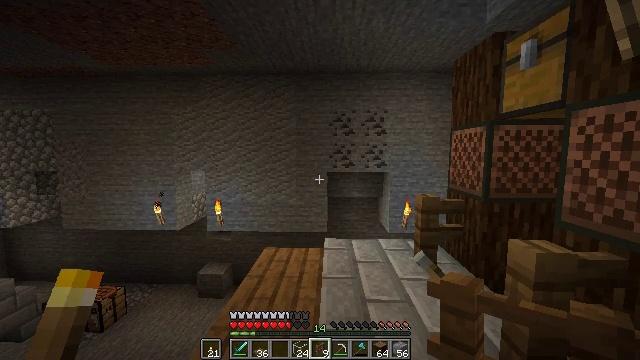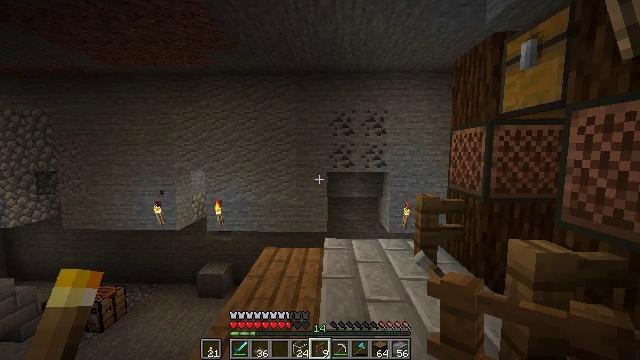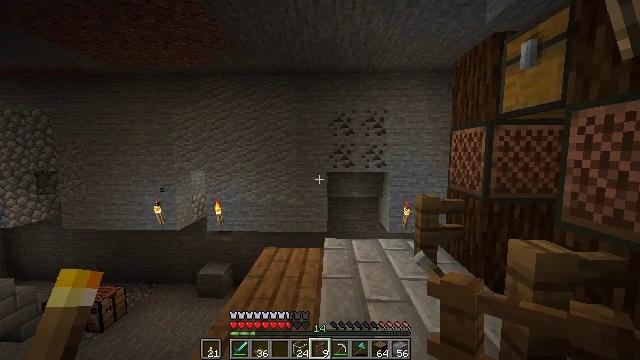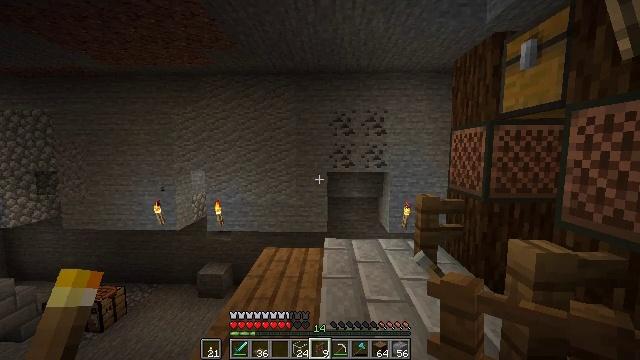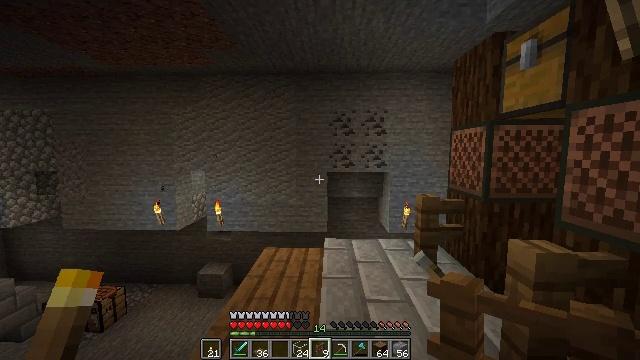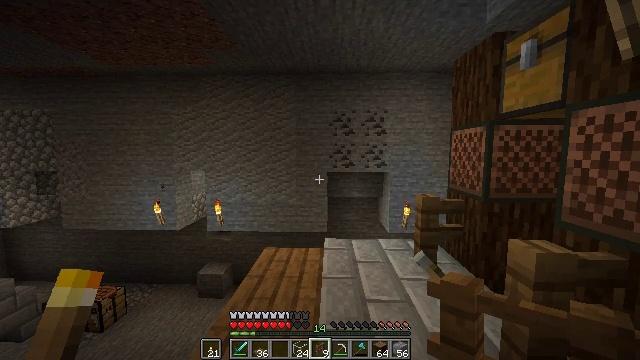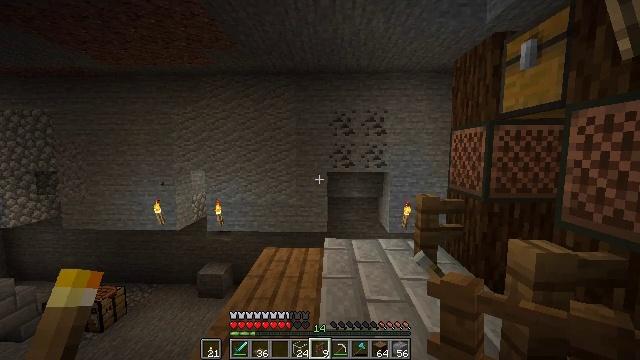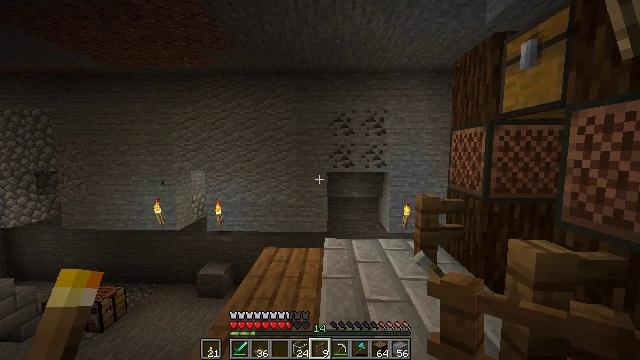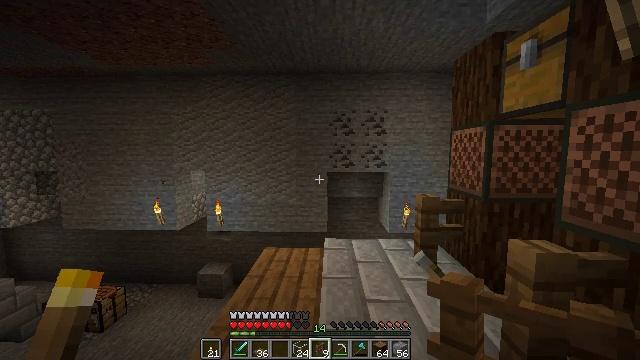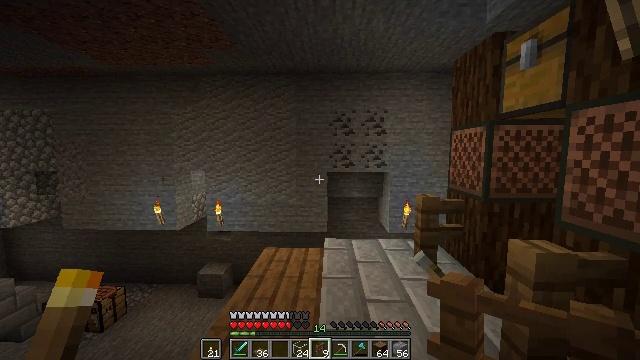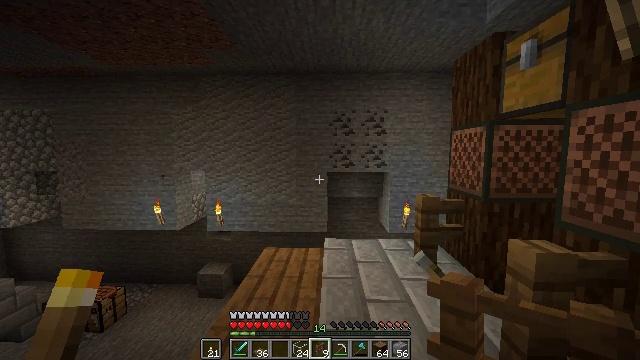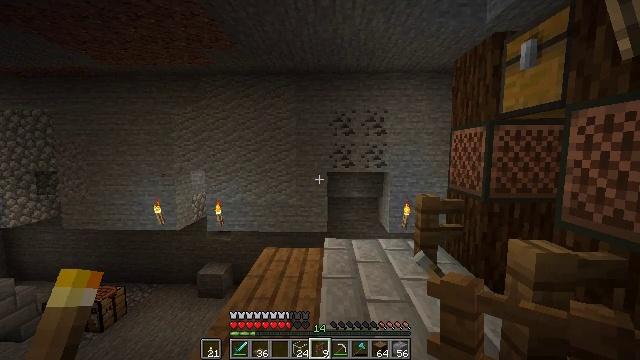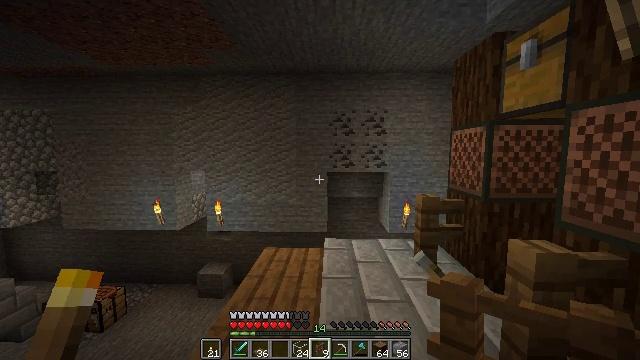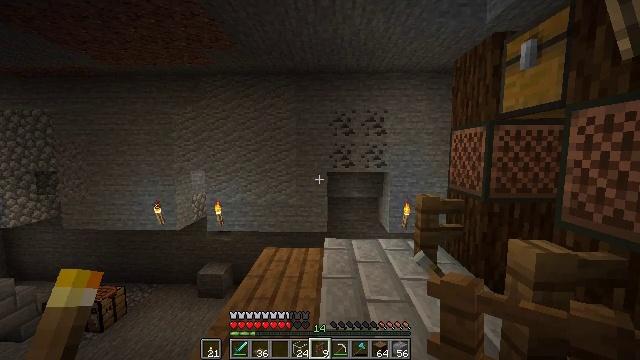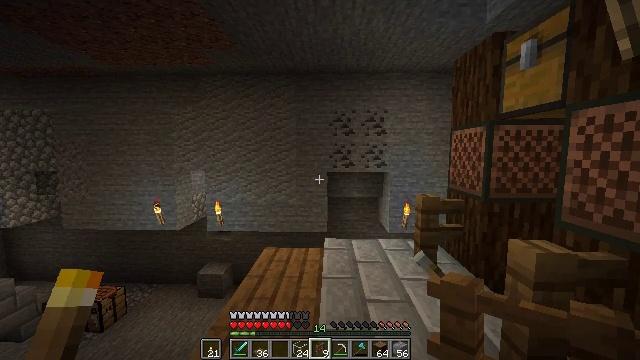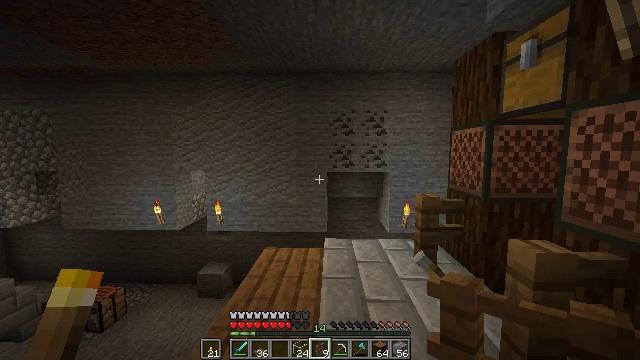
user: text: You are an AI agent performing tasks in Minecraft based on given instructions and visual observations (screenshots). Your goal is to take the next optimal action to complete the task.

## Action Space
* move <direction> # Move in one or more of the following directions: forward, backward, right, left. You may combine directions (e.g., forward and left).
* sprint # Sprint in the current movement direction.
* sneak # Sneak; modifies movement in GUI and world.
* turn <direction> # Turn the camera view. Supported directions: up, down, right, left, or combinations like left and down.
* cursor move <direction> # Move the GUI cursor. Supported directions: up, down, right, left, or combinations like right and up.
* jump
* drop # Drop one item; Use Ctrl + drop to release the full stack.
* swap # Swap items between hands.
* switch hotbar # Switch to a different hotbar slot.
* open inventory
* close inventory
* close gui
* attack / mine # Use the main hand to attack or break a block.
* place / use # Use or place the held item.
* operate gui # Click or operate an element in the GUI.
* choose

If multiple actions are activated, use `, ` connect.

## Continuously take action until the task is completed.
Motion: motion action
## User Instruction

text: Craft spruce stairs from spruce planks.
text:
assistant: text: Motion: no_op
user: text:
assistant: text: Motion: no_op
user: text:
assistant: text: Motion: no_op
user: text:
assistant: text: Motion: no_op
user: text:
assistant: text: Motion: no_op
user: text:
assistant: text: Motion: no_op
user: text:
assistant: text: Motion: no_op
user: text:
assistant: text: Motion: no_op
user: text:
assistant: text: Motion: no_op
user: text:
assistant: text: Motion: no_op
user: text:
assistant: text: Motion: no_op
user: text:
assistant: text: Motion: no_op
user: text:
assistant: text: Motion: no_op
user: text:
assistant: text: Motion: no_op
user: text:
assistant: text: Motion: no_op
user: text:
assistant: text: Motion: no_op
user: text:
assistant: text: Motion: no_op
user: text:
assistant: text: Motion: no_op
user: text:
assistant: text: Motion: no_op
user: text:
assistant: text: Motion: no_op
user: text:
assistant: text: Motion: no_op
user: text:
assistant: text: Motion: no_op
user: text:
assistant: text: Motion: no_op
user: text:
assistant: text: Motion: no_op
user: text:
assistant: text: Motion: no_op
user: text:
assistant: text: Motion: no_op
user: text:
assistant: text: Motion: no_op
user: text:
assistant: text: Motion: no_op
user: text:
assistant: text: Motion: no_op
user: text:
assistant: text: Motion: no_op